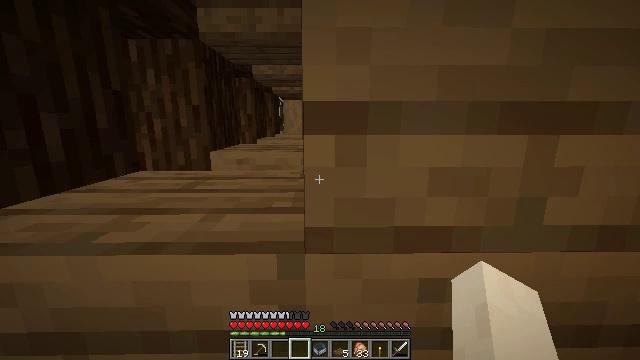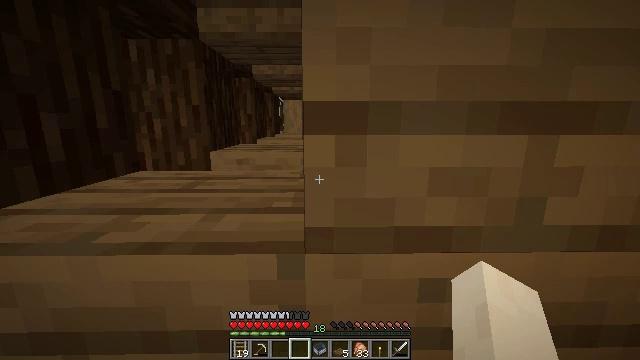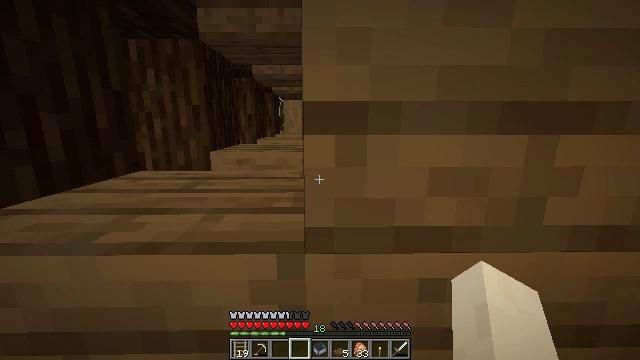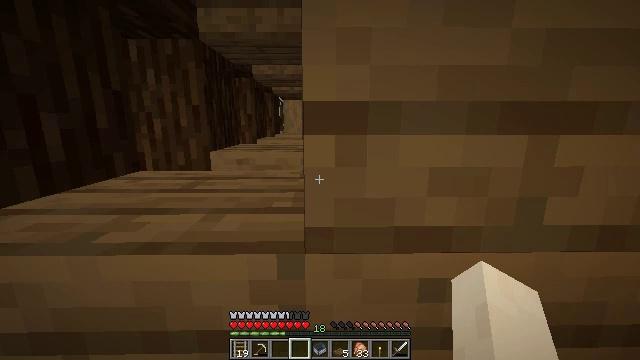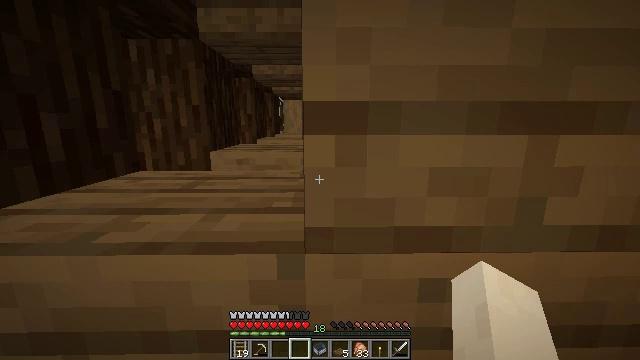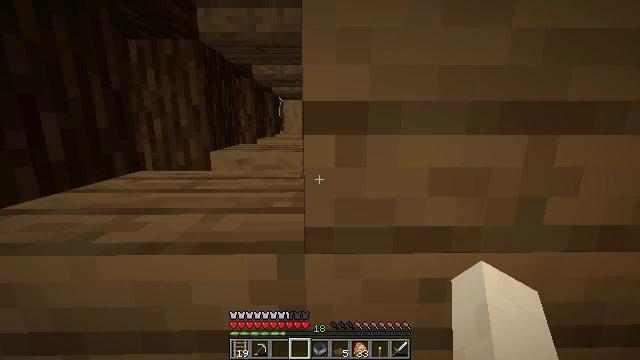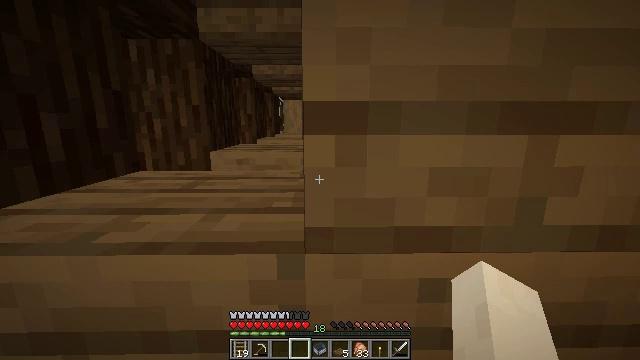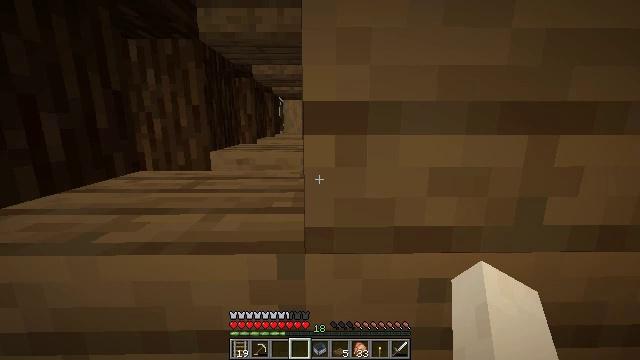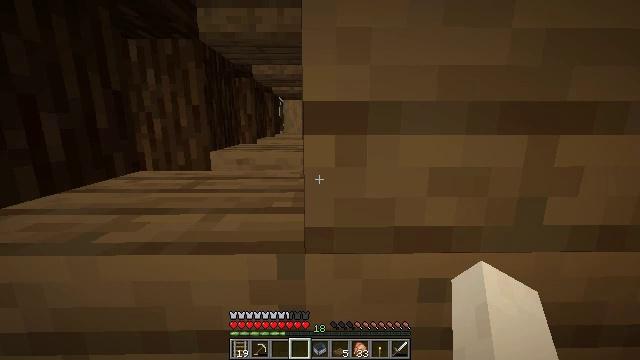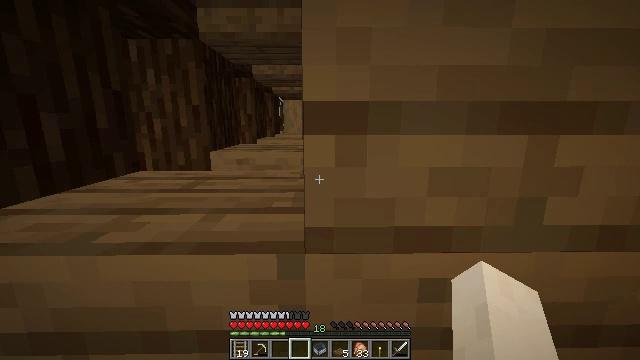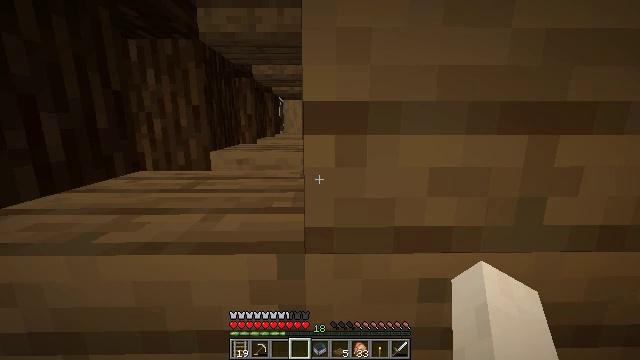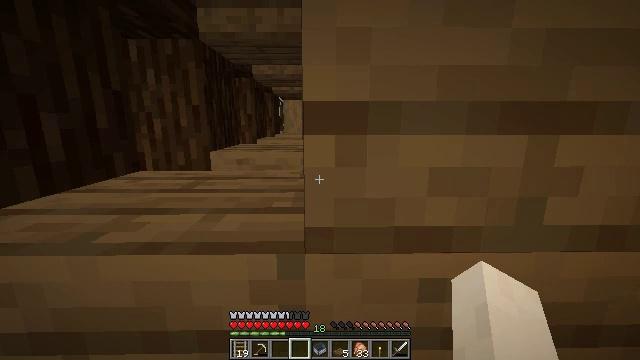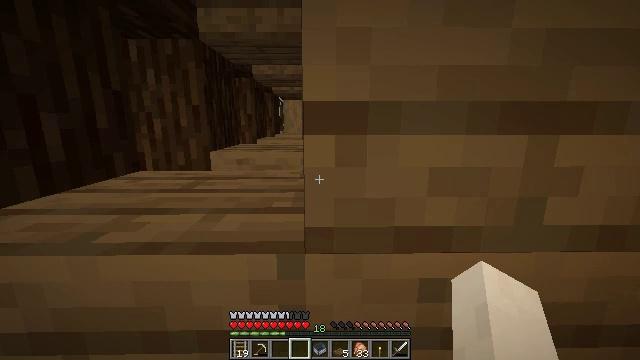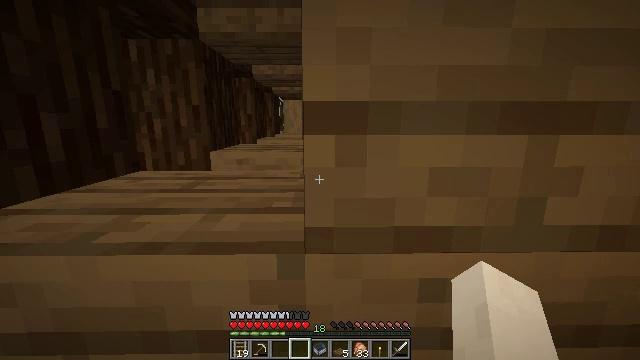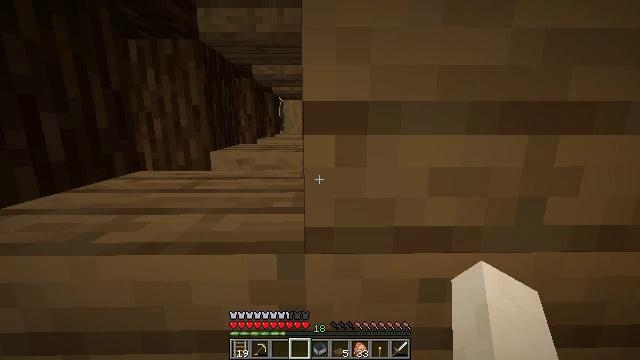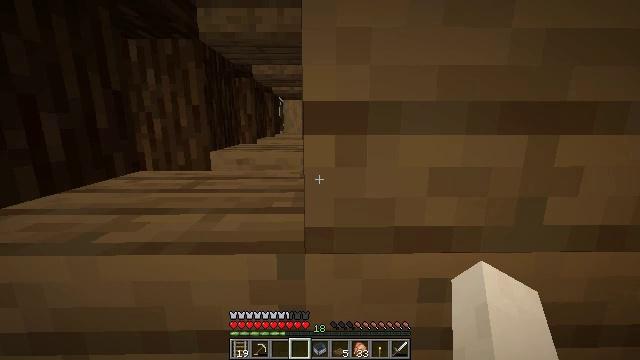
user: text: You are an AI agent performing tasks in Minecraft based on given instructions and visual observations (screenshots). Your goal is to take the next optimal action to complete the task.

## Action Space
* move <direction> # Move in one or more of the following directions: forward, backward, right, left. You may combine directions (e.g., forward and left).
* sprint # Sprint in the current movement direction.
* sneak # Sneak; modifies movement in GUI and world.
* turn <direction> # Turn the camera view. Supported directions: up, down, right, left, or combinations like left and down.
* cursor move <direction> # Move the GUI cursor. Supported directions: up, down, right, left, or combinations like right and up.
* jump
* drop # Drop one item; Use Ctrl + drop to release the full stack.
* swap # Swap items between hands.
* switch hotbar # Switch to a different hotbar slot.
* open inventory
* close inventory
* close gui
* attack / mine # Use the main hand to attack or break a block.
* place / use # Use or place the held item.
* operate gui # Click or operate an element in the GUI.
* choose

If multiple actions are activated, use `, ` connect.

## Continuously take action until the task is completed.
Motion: motion action
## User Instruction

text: Mine the stripped spruce log.
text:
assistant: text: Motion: no_op
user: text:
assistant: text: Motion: no_op
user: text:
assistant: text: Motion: no_op
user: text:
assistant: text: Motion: no_op
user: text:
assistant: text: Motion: no_op
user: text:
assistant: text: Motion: no_op
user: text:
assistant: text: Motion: no_op
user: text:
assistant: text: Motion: no_op
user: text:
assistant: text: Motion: no_op
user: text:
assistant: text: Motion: no_op
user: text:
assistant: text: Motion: no_op
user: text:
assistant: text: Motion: no_op
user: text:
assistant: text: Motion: no_op
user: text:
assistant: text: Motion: no_op
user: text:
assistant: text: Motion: no_op
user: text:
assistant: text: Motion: no_op
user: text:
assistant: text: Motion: no_op
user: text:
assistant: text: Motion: no_op
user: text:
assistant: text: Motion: no_op
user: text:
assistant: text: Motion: no_op
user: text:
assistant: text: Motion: no_op
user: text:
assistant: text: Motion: no_op
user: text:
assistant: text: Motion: no_op
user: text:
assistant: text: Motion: no_op
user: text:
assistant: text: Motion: no_op
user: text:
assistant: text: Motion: no_op
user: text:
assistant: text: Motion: no_op
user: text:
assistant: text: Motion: no_op
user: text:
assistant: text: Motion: no_op
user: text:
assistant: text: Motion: no_op